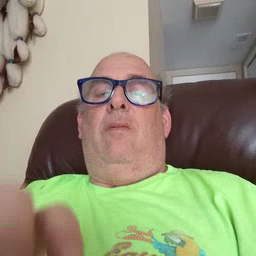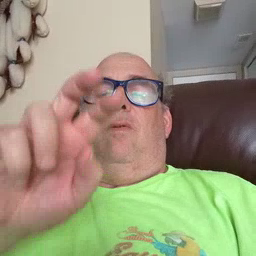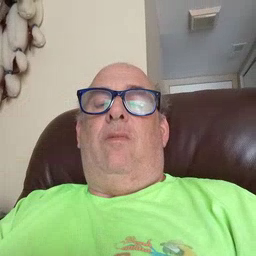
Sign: jump